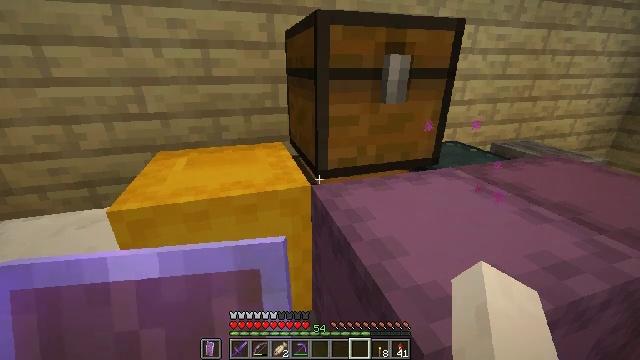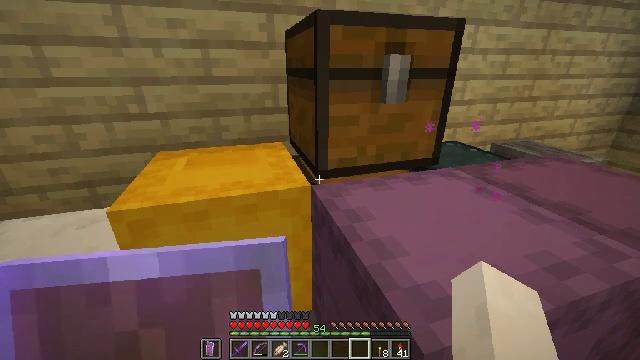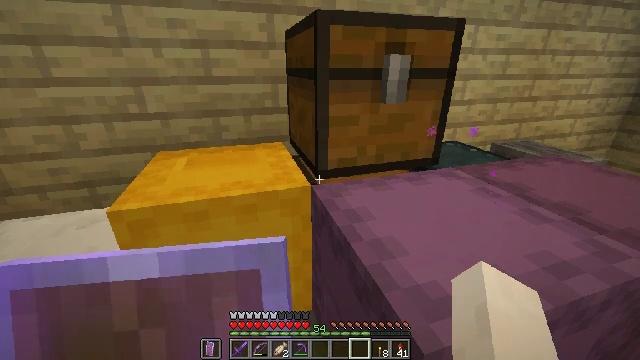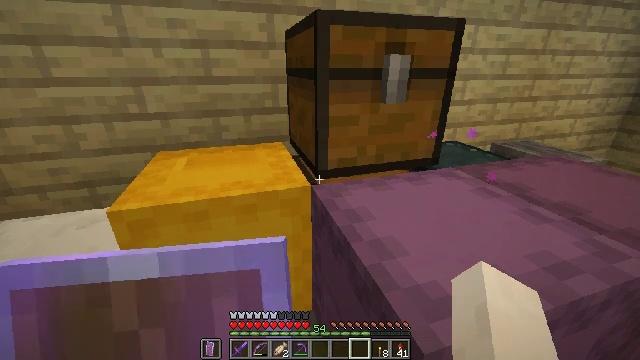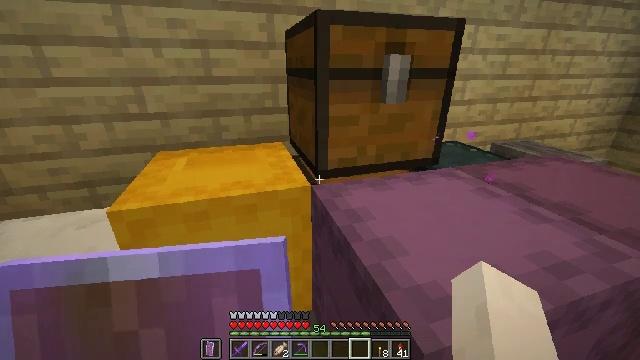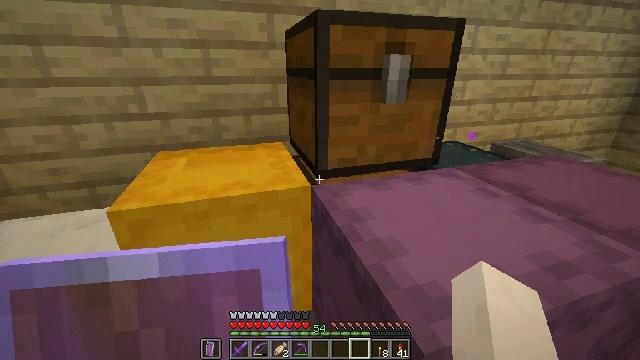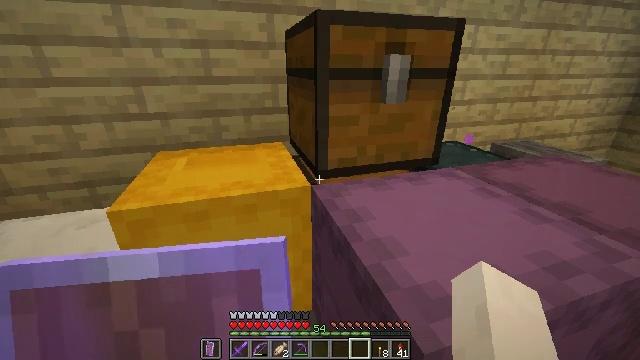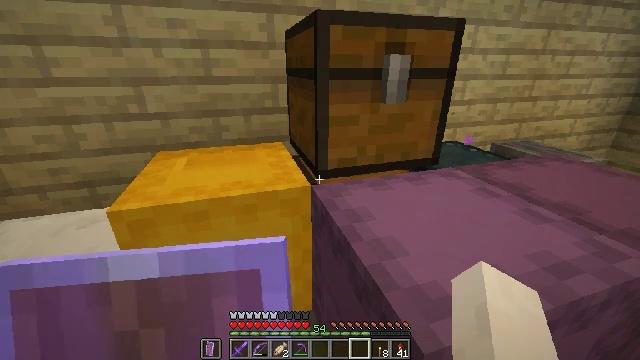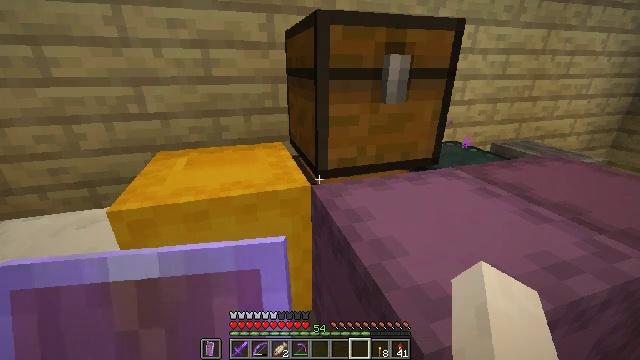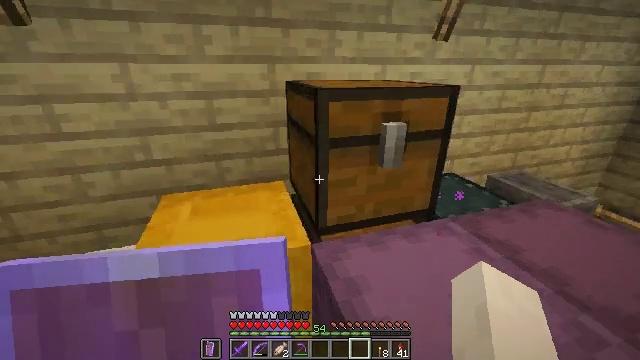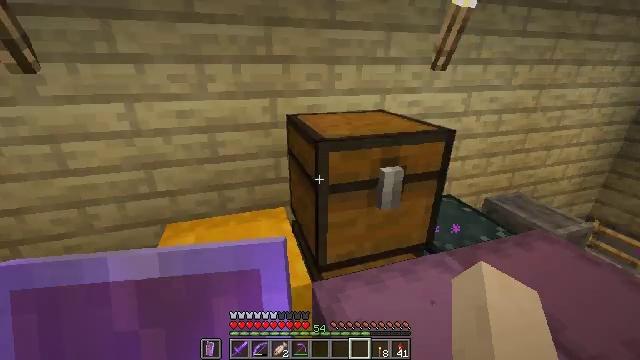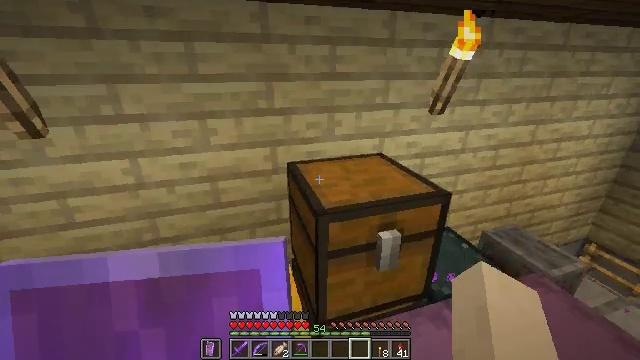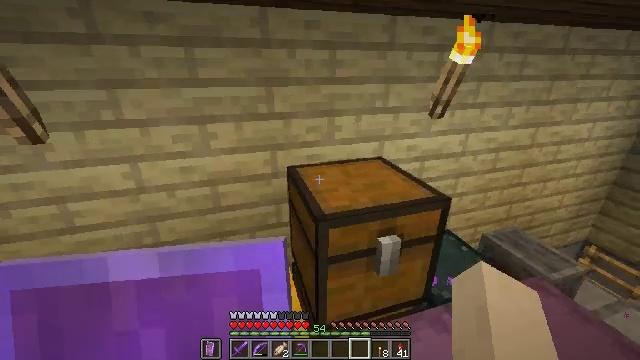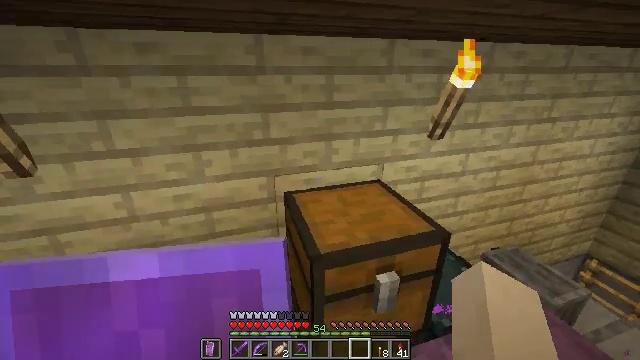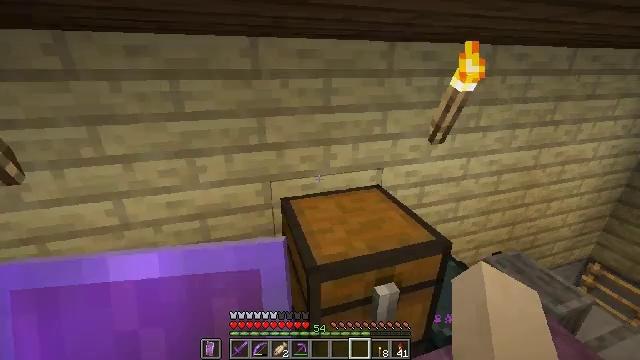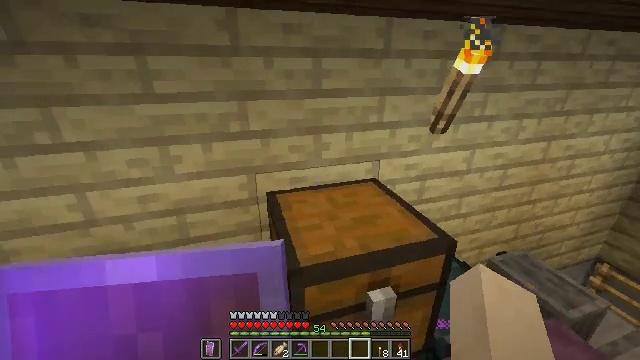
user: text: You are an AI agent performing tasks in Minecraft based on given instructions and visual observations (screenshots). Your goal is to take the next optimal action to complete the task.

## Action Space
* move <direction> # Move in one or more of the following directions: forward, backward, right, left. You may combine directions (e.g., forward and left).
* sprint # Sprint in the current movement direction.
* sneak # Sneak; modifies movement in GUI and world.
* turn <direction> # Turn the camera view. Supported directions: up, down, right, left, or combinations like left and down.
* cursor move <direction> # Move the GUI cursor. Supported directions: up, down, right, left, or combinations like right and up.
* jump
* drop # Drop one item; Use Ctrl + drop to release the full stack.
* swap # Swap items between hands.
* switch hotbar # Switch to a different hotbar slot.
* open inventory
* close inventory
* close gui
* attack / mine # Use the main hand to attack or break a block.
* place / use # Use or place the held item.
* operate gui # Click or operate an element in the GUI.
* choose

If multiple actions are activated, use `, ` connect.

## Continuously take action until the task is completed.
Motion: motion action
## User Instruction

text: Break the chest to retrieve items inside.
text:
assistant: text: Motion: no_op
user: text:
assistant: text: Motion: no_op
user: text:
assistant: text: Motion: no_op
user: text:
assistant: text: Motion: no_op
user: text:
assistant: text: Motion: no_op
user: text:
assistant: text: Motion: no_op
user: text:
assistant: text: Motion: no_op
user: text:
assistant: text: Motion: no_op
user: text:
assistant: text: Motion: move forward, jump
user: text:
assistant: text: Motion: move forward, jump
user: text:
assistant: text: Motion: move forward, jump
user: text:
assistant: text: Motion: move forward and move right, jump
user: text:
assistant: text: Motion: move forward and move right, jump
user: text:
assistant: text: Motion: move forward and move right
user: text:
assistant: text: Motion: move right
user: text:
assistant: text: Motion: no_op
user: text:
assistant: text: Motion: no_op
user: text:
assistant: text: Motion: no_op
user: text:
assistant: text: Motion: no_op
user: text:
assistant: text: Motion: no_op
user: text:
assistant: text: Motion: turn left and down
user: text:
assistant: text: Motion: turn left and down
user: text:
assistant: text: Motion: open inventory
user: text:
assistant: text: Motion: open inventory
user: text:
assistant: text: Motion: open inventory
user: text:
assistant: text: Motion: open inventory
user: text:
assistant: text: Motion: no_op
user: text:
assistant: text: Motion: no_op
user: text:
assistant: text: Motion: turn right
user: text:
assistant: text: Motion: turn right